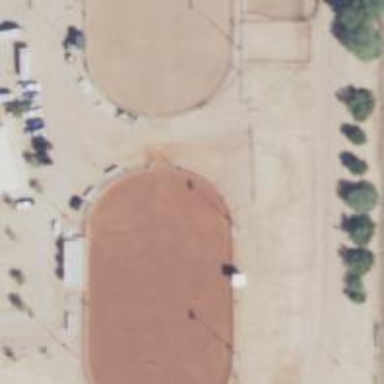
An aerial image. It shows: Equestrian pitch used for leisure and sports activities.